Aerial crown-view tile of a tropical tree (Barro Colorado Island, Panama), acquired 20240716:
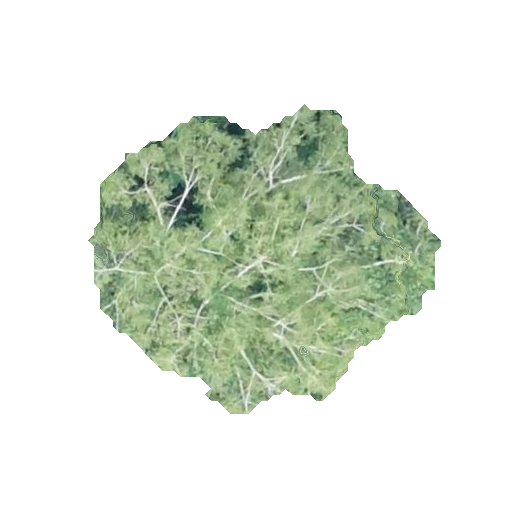
Species: Ocotea oblonga
GBIF accepted scientific name: Ocotea oblonga
Crown area: 113.887 m²